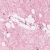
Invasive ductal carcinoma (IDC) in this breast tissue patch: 0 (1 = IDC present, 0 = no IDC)